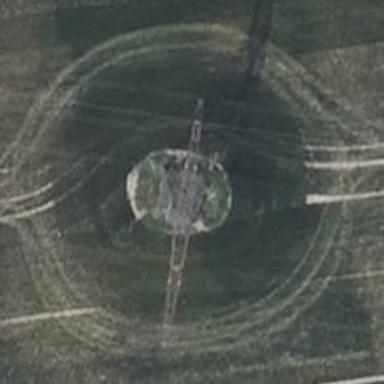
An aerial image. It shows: Power tower.